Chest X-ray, AP view. Patient: 52 years old, sex M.
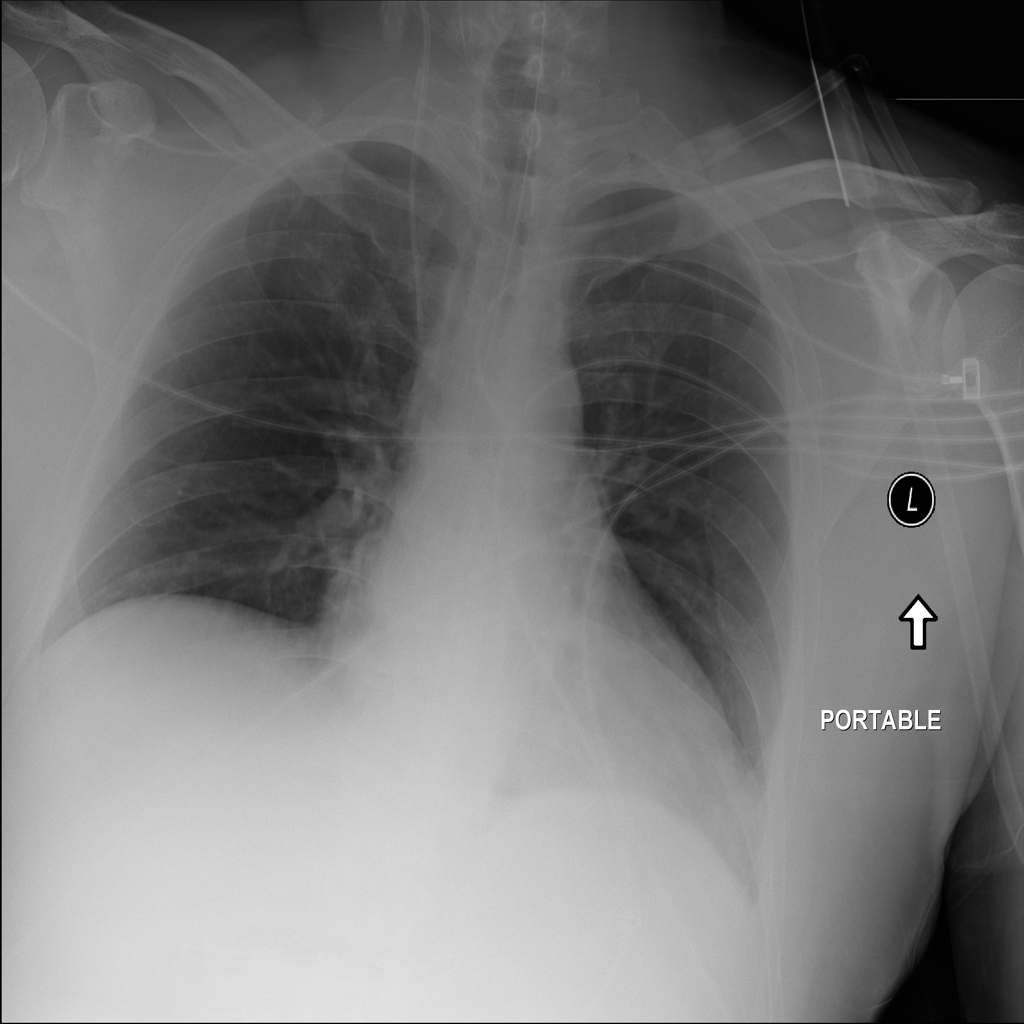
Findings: No Finding